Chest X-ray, PA view. Patient: 57 years old, sex M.
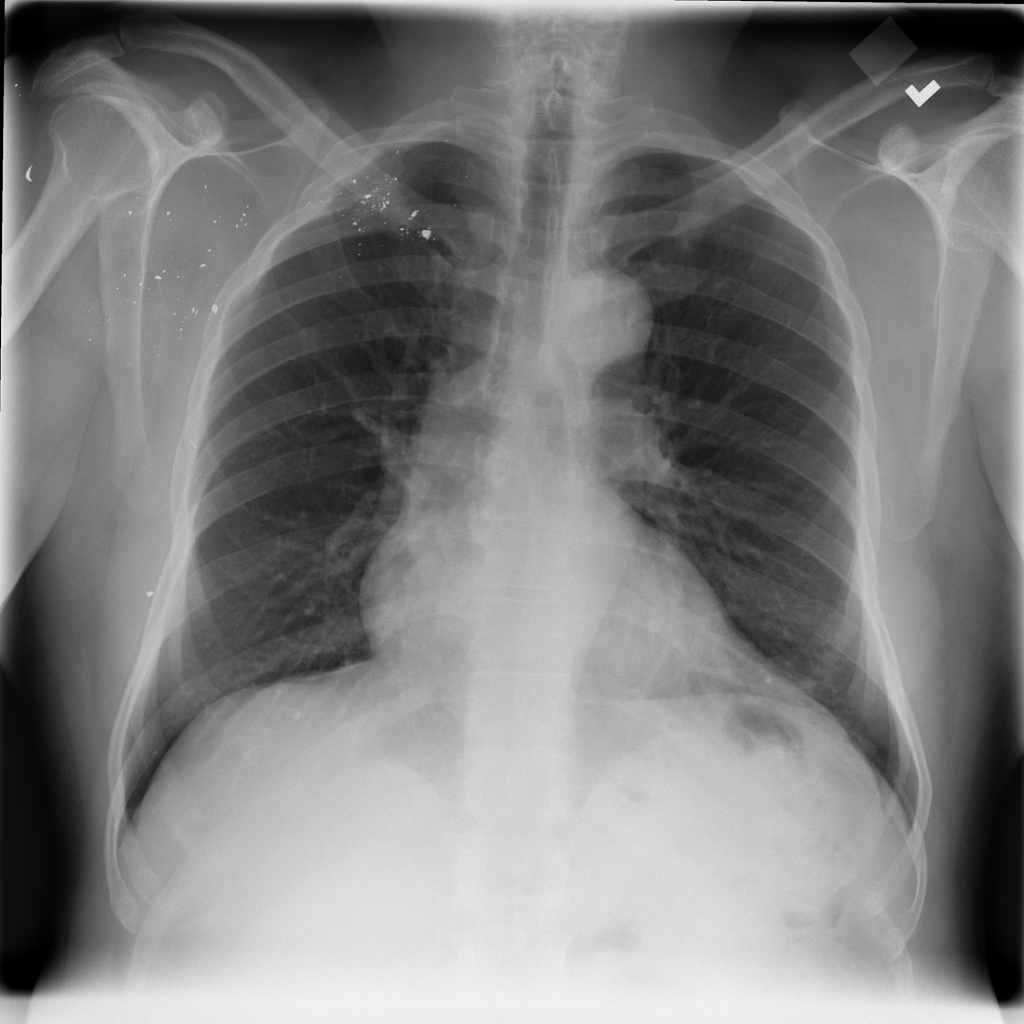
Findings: No Finding